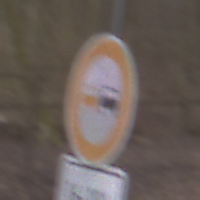
Verkehrszeichen: Ueberholverbot
Zusatzzeichen unten: ZeitangabenOhneBeschraenkungAufWochentage1
Umgebung: Outdoor, Nature
Tageszeit: MorningAfternoon
Wetter: Overcast
Licht: Natural
Jahreszeit: Autumn
Kontrast: LowContrast